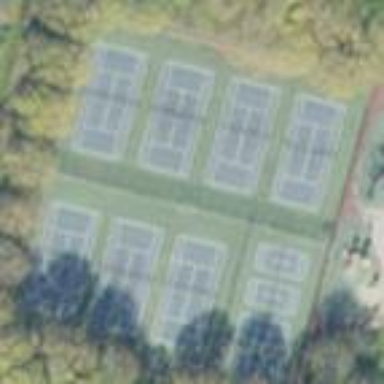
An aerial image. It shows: Tennis court on pitch designated for leisure land.